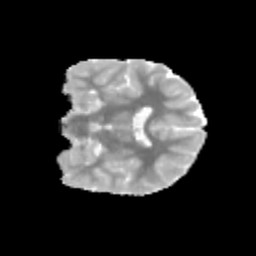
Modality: MD
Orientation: coronal
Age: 9
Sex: male
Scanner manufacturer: siemens
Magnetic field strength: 3 T
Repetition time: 3.8 s
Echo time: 0.07 s